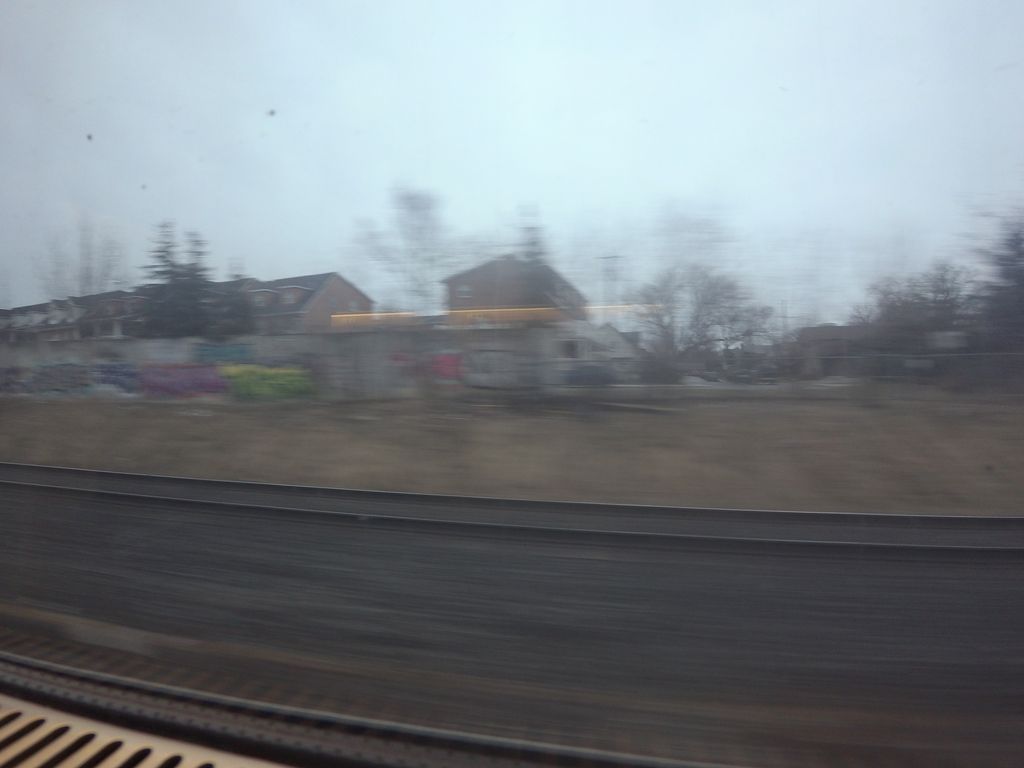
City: toronto